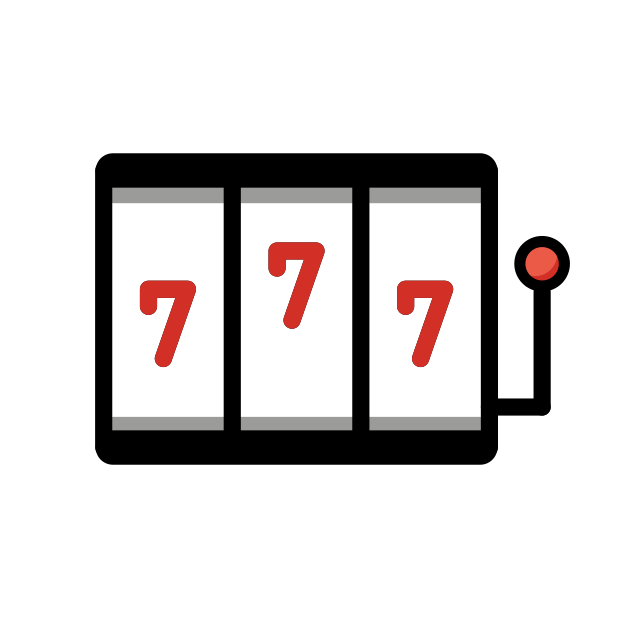
slot machine